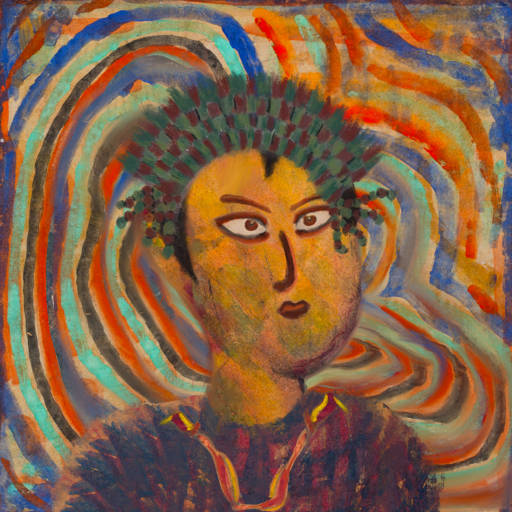
Background: Sisters, Head And Neck Side: Gypsy_Mother, Face Side: Roy_Bahadur, Bust: In_The_Sun, Hair Side: Roy_Bahadur, Head Accessory: After_Raid_Crown, Second Necklace: Gypsy_Mother_1, Necklace: Blank, Baby: Blank